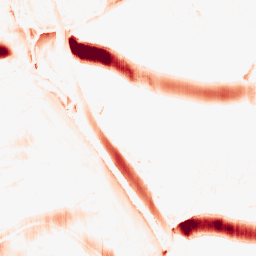
Category: morphological
Decomposition family: morphological_ellipse
Decomposition parameters: operation: opening
width: 30
height: 5
Upsampling method: regularized
Upsampling parameters: scale: 4
lambda_reg: 0.001
Upsampling scale: 4